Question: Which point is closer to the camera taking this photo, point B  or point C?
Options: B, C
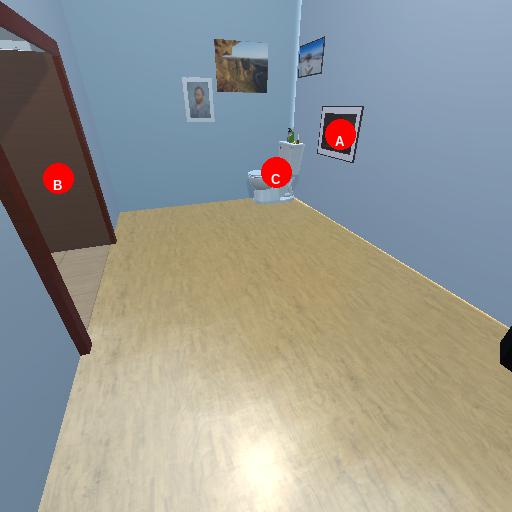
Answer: B